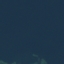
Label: SeaLake